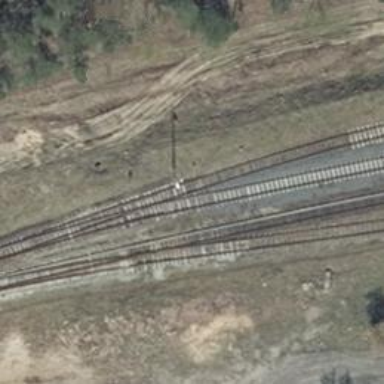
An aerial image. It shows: Railway siding for service.